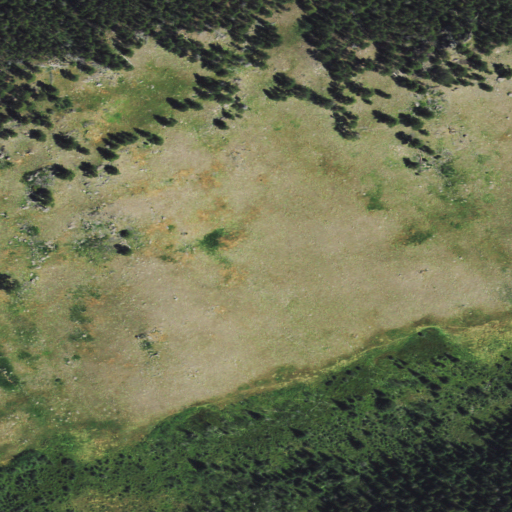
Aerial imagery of plain(s) in Wyoming named Cull Watt Park containing grassland, shrub, and evergreen forest